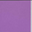
Piece: xx